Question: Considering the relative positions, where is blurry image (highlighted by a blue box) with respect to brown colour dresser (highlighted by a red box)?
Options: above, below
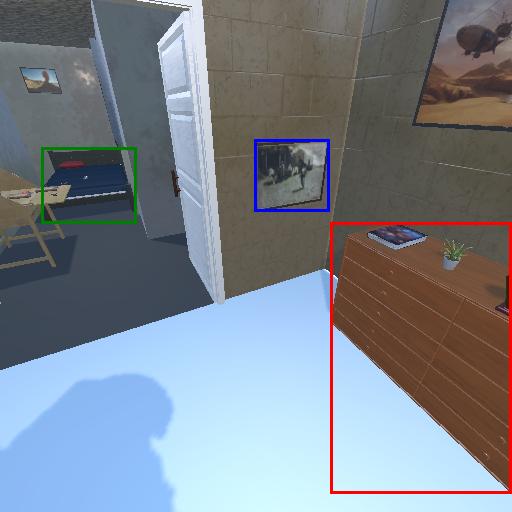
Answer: above